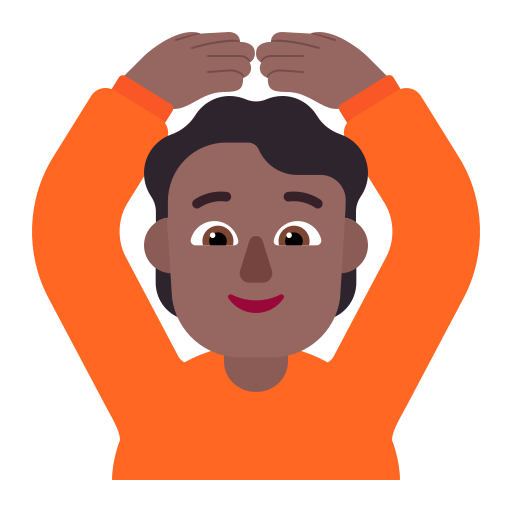
person gesturing ok flat  dark